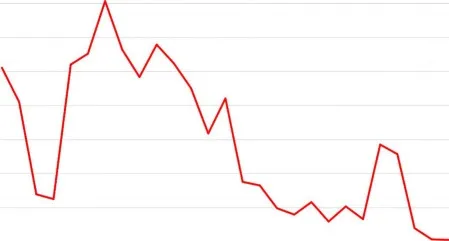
(A) Trend of inflammatory marker CRP levels.
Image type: pathology (masson_trichrome)